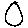
Label: circle